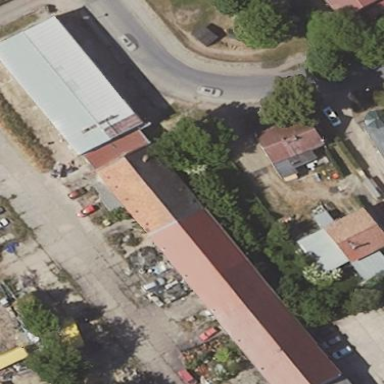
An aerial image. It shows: Shed.